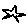
Label: star